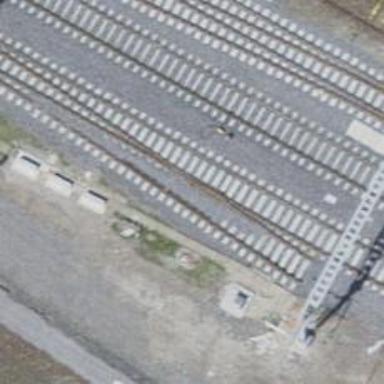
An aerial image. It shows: Rail siding with electrified tracks using contact line.